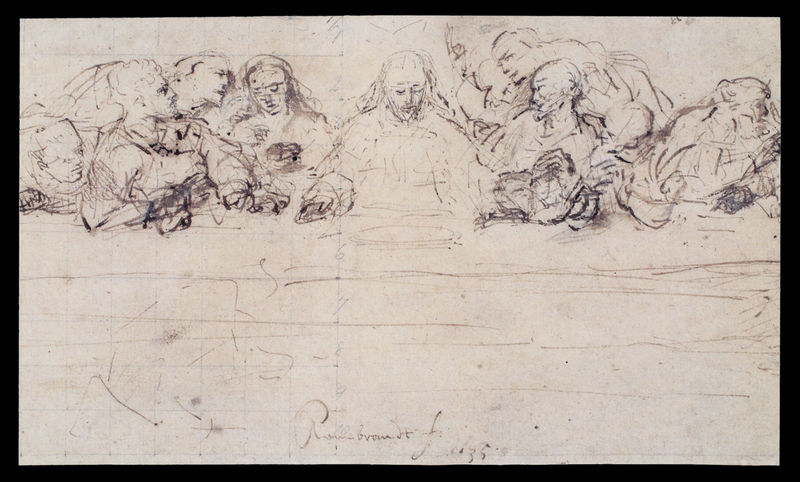
Titel: Studie nach Leonardos „Abendmahl“
Künstler: Harmensz van Rijn Rembrandt
Institution: Berlin, Staatliche Museen, Kupferstichkabinett
Schlagwörter: menschen, frau, männer, schwarz, skizze, tisch, weiss, zeichnung, bart, gesichter, bibel, rembrandt, teller, hände, signatur, papier, studie, linien, essen, esstisch, striche, kreuz, schwarzweiss, radierung, entwurf, stift, christus, jesus, abendmahl, jünger, magdalena, vorzeichnung, gestrichelt, rembrand, apostel, letztes abendmahl, andeutung, teilen, etwurf, 12, 35, 1635, 1735, hesignatur